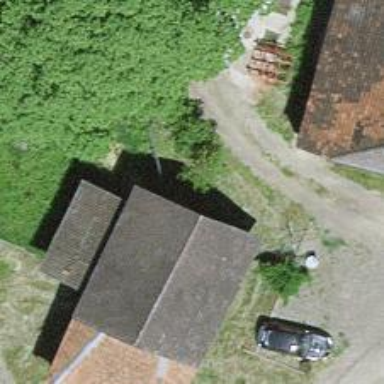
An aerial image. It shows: Barn.